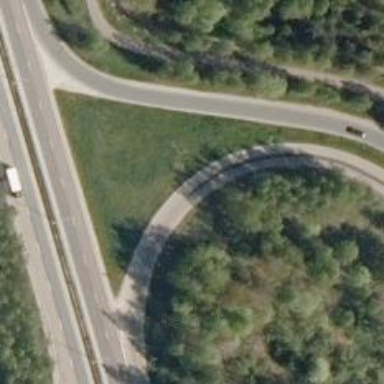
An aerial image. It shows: Trunk link road with asphalt surface.